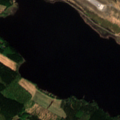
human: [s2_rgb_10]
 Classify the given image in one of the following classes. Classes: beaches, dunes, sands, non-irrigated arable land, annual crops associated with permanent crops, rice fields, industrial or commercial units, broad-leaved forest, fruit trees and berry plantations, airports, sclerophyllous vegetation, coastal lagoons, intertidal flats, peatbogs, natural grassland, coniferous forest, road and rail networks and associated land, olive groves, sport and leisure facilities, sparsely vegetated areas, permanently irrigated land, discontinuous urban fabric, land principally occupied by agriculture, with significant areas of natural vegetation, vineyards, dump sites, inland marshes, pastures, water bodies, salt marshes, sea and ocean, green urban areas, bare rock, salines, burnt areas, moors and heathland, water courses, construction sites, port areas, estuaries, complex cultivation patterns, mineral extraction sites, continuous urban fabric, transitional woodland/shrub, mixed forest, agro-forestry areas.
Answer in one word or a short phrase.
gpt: airports, non-irrigated arable land, broad-leaved forest, coniferous forest, mixed forest, transitional woodland/shrub, water bodies